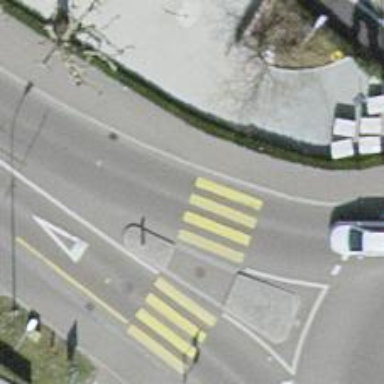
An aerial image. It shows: Marked crossing on the road.